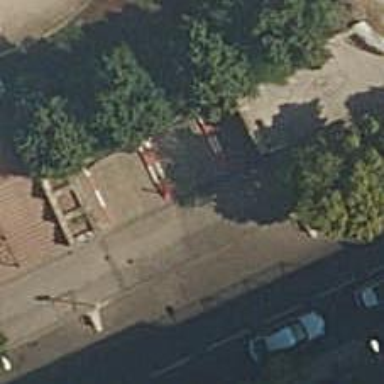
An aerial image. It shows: Parking entrance.